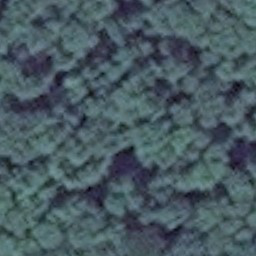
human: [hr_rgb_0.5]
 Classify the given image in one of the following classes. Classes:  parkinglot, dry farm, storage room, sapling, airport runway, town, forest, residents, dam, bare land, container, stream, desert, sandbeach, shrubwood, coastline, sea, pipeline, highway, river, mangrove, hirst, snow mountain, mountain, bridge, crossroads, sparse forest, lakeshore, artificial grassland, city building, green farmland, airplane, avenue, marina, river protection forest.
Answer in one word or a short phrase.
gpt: forest